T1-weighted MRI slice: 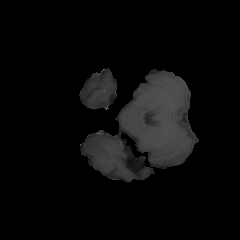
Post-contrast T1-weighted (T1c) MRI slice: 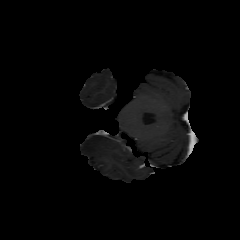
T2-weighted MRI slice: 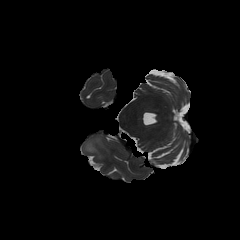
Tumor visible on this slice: yes